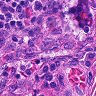
Metastatic tissue present: no